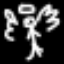
Label: angel